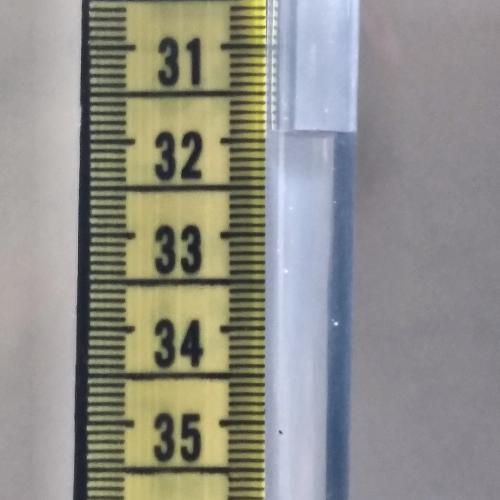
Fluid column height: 31.9 cm